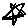
Label: star